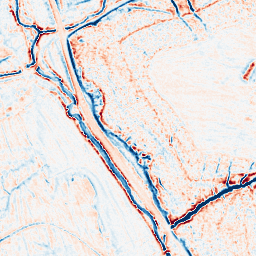
Category: multiscale
Decomposition family: dog_multiscale
Decomposition parameters: sigma_ratio: 1.4
n_scales: 4
base_sigma: 0.5
Upsampling method: regularized
Upsampling parameters: scale: 2
lambda_reg: 0.001
Upsampling scale: 2